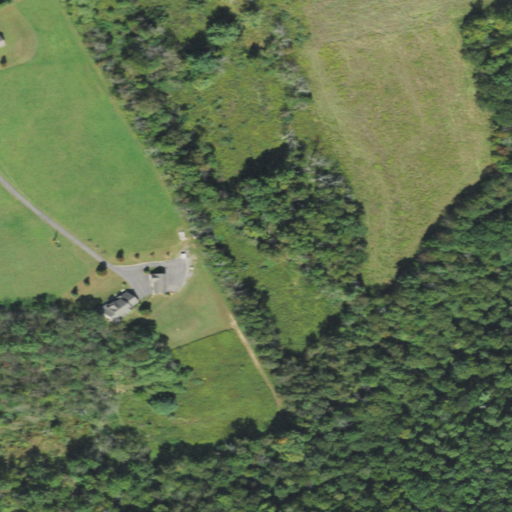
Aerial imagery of valley in Pennsylvania named Homer Hollow containing pasture, mixed forest, deciduous forest, woody wetlands, open development, evergreen forest, and medium intensity development